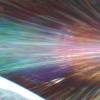
Label: sunburn